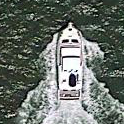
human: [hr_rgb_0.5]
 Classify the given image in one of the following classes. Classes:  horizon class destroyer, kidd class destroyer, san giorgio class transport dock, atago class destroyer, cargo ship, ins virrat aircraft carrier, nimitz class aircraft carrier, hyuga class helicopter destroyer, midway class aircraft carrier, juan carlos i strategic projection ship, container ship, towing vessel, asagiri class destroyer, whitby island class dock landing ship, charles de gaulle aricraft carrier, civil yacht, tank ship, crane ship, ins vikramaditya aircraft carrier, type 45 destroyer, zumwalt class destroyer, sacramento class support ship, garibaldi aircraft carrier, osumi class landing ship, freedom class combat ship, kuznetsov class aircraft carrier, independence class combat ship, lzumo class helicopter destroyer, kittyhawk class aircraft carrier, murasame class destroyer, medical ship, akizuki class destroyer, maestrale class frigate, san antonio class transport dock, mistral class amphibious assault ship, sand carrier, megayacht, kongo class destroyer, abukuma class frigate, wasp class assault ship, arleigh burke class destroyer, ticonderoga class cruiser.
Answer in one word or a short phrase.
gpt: Civil yacht